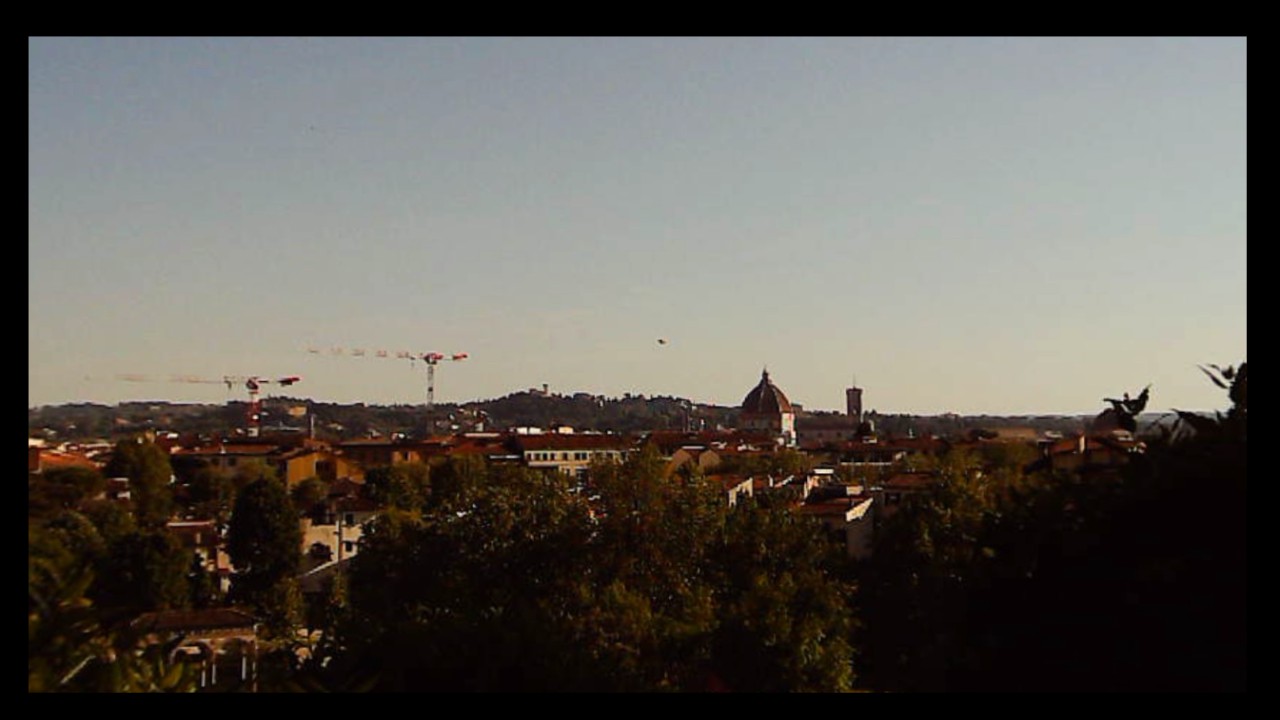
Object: Betafpv air75